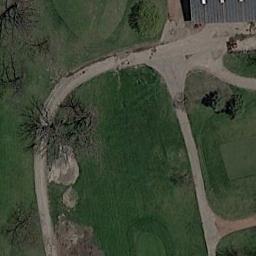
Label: golf_course